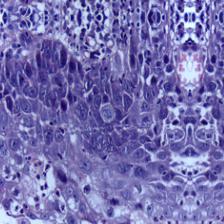
Diagnosis: OSCC